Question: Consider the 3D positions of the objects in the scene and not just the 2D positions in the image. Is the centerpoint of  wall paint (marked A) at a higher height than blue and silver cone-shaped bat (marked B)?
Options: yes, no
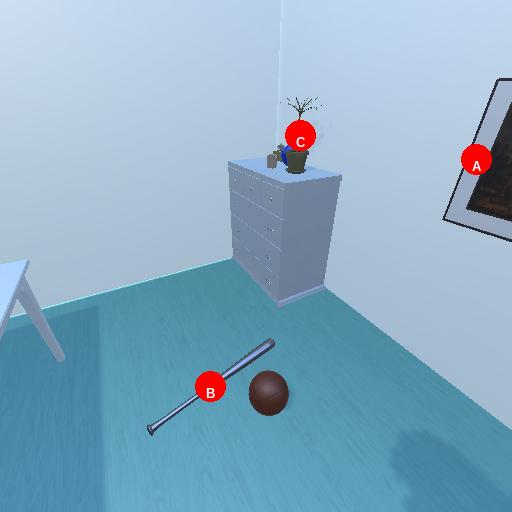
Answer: yes